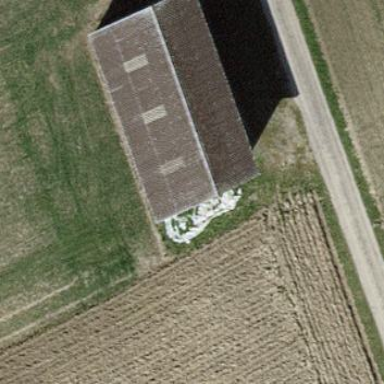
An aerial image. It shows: Shed building.